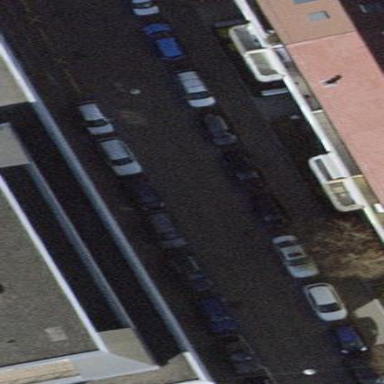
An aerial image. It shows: Parking lane for vehicles.